Modality: planning_CT
Slice 36 of 130
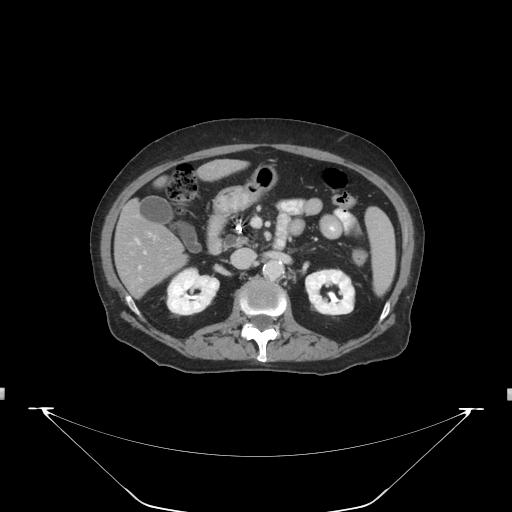